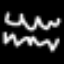
Label: squiggle